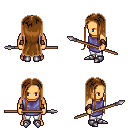
a pixel art fantasy rpg character, male body template, human, tanned skin, chain tabard jacket, white pants, brown extra-long hairstyle, cloth bracers, metal boots, spear, four views (front, back, left, right), 2x2 character sprite sheet, small pixel art, hard edges, no anti-aliasing